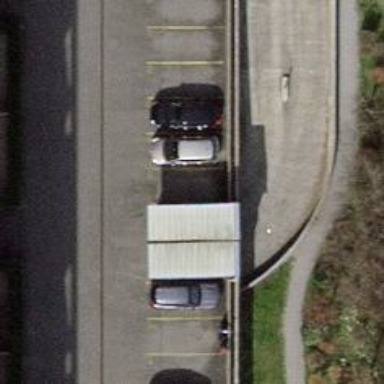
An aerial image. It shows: Parking entrance.